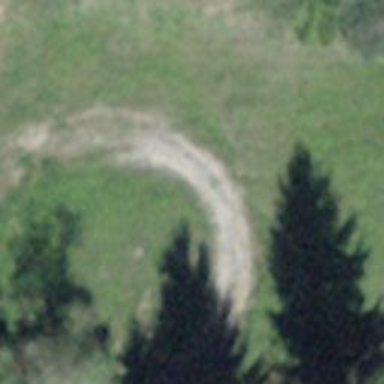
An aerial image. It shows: Track with grade2 tracktype.